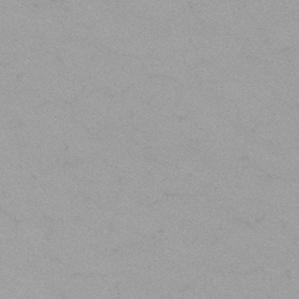
Label: frost